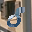
Label: 8